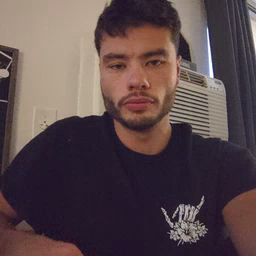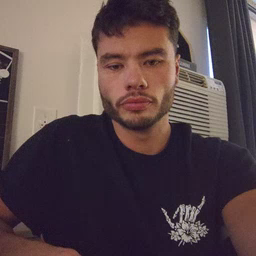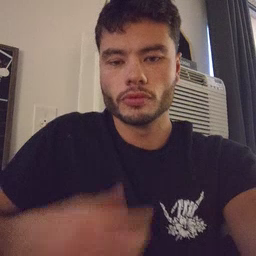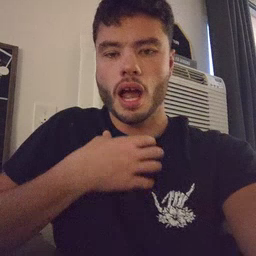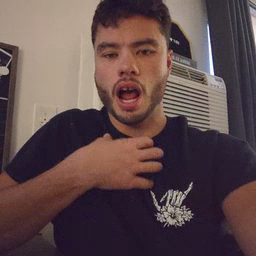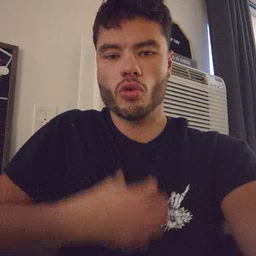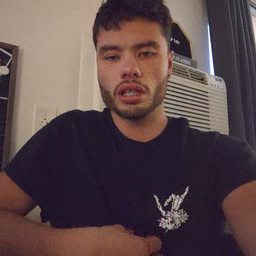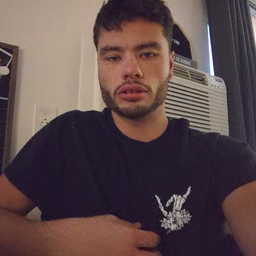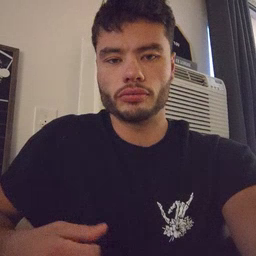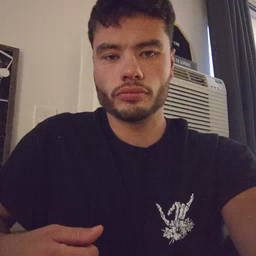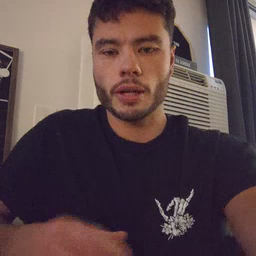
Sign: hungry